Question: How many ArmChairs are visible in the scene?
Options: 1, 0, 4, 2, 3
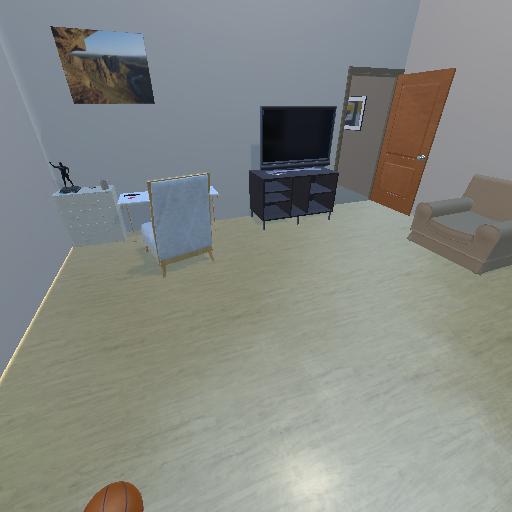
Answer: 1